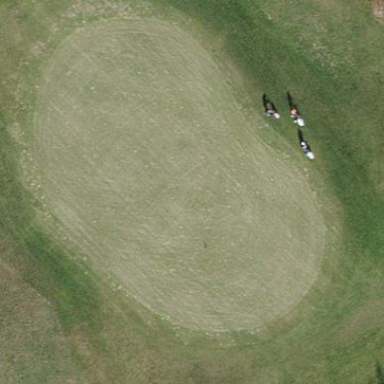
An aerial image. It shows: Picturesque green golfing area with grass land use.